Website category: university
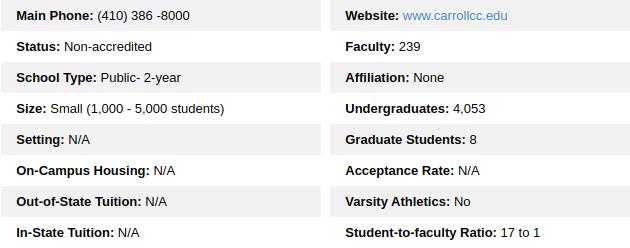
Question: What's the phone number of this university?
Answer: (410) 386 -8000

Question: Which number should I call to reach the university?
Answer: (410) 386 -8000

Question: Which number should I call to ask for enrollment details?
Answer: (410) 386 -8000

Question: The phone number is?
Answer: (410) 386 -8000

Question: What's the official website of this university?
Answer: www.carrollcc.edu

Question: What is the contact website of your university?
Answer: www.carrollcc.edu

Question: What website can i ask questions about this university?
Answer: www.carrollcc.edu

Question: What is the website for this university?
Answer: www.carrollcc.edu

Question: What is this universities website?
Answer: www.carrollcc.edu

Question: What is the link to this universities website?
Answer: www.carrollcc.edu

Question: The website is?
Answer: www.carrollcc.edu

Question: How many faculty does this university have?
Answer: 239

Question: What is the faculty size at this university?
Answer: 239

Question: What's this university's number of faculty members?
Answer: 239

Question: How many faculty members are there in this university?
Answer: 239

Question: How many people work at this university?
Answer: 239

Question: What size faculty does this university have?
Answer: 239

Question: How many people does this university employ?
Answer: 239

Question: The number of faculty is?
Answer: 239

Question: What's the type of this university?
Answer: Public- 2-year

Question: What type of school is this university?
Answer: Public- 2-year

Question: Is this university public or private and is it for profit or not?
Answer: Public- 2-year

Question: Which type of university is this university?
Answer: Public- 2-year

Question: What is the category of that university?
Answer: Public- 2-year

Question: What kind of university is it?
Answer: Public- 2-year

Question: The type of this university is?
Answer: Public- 2-year

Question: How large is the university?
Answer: Small (1,000 - 5,000 students)

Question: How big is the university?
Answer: Small (1,000 - 5,000 students)

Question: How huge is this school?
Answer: Small (1,000 - 5,000 students)

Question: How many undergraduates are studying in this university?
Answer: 4,053

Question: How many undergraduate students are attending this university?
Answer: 4,053

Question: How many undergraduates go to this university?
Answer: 4,053

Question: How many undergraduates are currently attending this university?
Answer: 4,053

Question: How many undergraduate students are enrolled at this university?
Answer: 4,053

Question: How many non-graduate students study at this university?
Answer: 4,053

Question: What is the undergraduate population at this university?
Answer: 4,053

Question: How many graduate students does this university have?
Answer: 8

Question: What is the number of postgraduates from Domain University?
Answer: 8

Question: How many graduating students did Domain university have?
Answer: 8

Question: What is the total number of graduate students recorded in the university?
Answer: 8

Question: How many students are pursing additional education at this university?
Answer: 8

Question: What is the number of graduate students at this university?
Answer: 8

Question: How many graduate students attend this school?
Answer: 8

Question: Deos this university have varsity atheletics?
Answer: No

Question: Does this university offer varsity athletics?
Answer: No

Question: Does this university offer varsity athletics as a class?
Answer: No

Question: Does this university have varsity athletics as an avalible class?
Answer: No

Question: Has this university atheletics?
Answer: No

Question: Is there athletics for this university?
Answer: No

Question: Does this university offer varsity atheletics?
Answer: No

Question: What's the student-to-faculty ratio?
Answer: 17 to 1

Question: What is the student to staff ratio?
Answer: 17 to 1

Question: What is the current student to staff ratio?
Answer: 17 to 1

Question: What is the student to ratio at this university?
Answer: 17 to 1

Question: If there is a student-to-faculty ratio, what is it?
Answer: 17 to 1

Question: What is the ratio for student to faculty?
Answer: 17 to 1

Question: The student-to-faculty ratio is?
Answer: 17 to 1